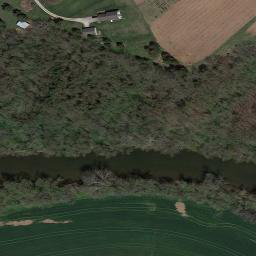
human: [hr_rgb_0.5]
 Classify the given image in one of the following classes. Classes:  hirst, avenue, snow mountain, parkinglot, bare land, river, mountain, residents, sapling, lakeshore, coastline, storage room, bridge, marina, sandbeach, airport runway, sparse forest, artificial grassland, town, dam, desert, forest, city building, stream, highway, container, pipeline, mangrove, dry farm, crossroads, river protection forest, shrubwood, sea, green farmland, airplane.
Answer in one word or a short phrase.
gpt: river